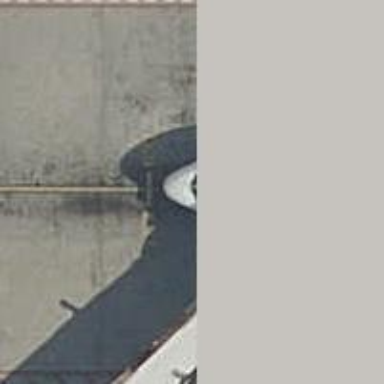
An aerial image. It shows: Airport parking position.